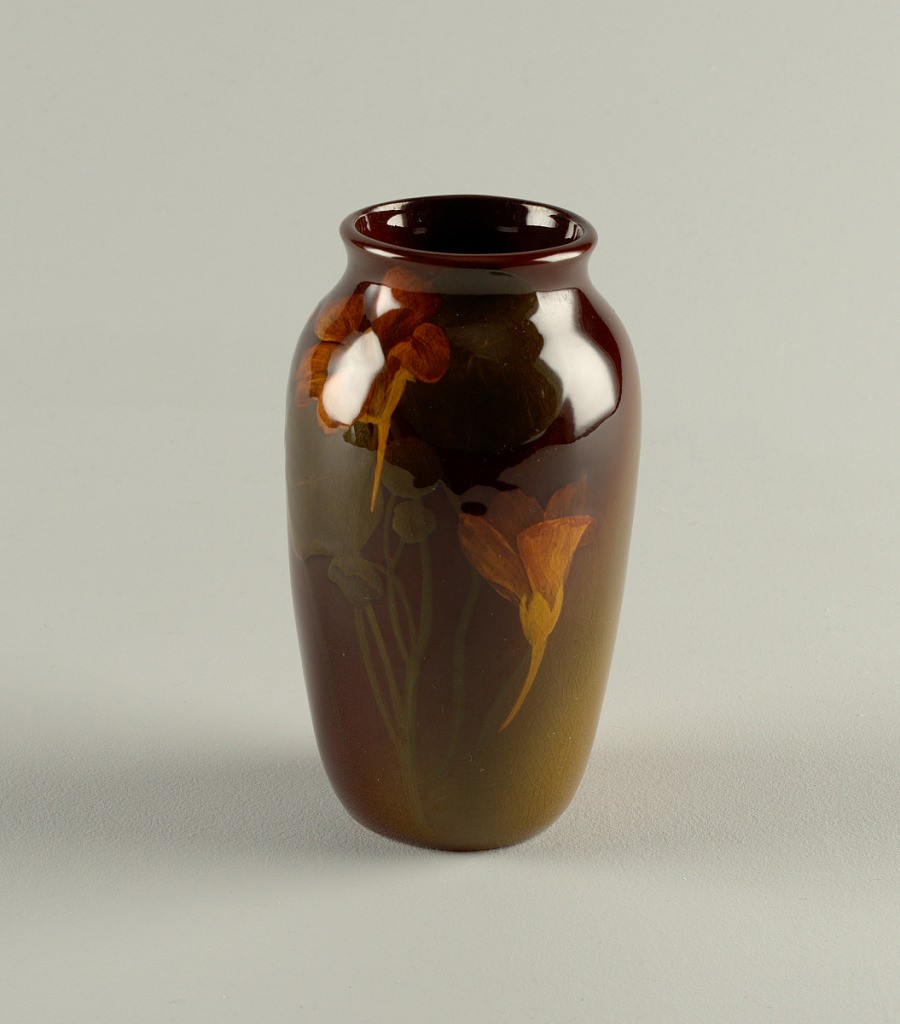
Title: Vase
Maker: Rookwood Pottery, American, 1880 - 1967
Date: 1900
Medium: Earthenware
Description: Elongated ovoid body, short neck, slightly flaring lip. Burnt siena nasturtiums with bud and dark green leaves painted on dark brown ground shading into dark green and burnt siena on body under brilliant glaze.